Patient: sex M, age 79
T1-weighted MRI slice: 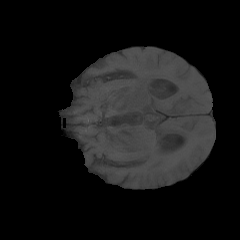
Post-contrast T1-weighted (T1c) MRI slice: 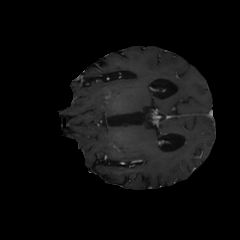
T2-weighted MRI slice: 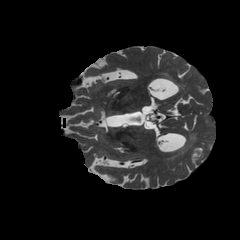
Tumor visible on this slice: no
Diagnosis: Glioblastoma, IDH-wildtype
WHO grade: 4